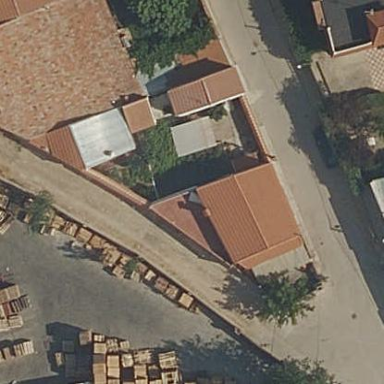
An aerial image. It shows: Residential building.